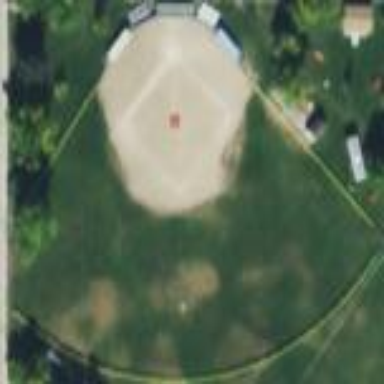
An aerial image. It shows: Baseball pitch for leisure and sports activities.